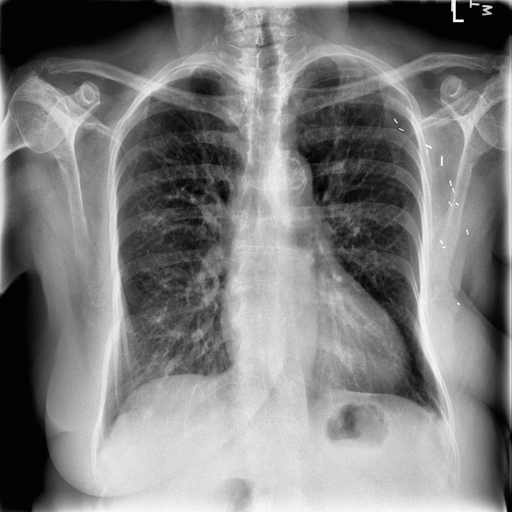
Finding: NORMAL